Часть A. Стабилизация с помощью обратной связи. Давайте исследуем, как изначально неустойчивое положение равновесия может быть стабилизировано. Для начала рассмотрим перевернутый маятник: тонкий длинный стержень длины $l$, шарнирно закрепленный в нижней точке так, что он может свободно вращаться вокруг шарнира. Положение стержня задается углом $\varphi$ между стержнем и вертикалью ($\varphi\ll{1}$). Ускорение свободного падения $g=9{,}8~\text{м}/\text{с}^2$.
Выразите угловое ускорение стержня $\ddot{\varphi}$ через $\varphi$, $l$ и $g$. Покажите, что зависимость угла наклона $\varphi$ от времени задается выражением $\varphi=Ae^{t/\tau}+Be^{-t/\tau}$, где $A$ и $B$ – постоянные, зависящие от начального положения и начальной угловой скорости стержня, а $\tau$ – характерное время падения. Выразите $\tau$ через $l$ и $g$.
Пусть теперь мальчик пытается поддерживать длинную тонкую палку в вертикальном положении на своей руке. Как только палка начинает падать, например, влево, он двигает руку влево на еще большее расстояние так, что центр масс палки оказывается правее её точки опоры. Вследствие этого момент силы тяжести начинает вращать палку вправо, уменьшая ее скорость вращения, направленную влево. Оцените, палку какой длины мальчик может держать вертикально, если время его реакции примерно равно $\tau_r=0{,}2~\text{с}$. (Время реакции – это временная задержка между командой, посланной мозгом рукам, и соответствующим движением рук.)
Люди и птицы удерживают себя в стоячем положении похожим образом. Они двигают точку опоры (точку внизу ступни, где приложена нормальная сила реакции опоры), например, изменяя угол между ступней и ногой, чтобы противостоять падению верхней части тела. Маленькая птичка высоты $l=6~\text{см}$ может стоять на ногах. Оцените сверху её время реакции.
Часть B. Канатоходец. Канатоходец не может двигать точку опоры в направлении, перпендикулярном канату. Вместо этого его равновесие поддерживается перемещением центра масс. Рассмотрим простую модель человека, балансирующего на канате. Нижнюю половину тела смоделируем точечной массой $m$ на высоте $H$, а верхнюю половину – такой же точечной массой на высоте $1.4H$. Относительное положение этих точек можно изменять, сгибаясь влево или вправо; для простоты предположим, что расстояние от веревки до них будет оставаться постоянным, то есть они ведут себя как если бы они были прикреплены к концам двух невесомых стержней длины $L$ и $1.4L$ соответственно. Пусть стержни образуют углы $\alpha_1$ и $\alpha_2$ с вертикалью (положительные значения соответствуют повороту по часовой стрелке), и угол между ними равен $\beta=\alpha_1-\alpha_2$. Канатоходец, изгибаясь, может регулировать угол $\beta$.
Равновесие на велосипеде тоже поддерживается путём переноса точки опоры, лежащей на линии между точками соприкосновения колес с землёй. Эта линия может быть перемещена поворотом руля во время езды. Оцените минимальную скорость велосипедиста $v_m$, при которой он может держать равновесие таким способом. Считайте, что для него характерное время падения такое же, как и у стержня длиной $L=2~\text{м}$; расстояние между осями колёс $d=1~\text{м}$.
Предположим, что изначально канатоходец стоял в почти идеальном равновесии ($\alpha_1=\alpha_2=0$). Из-за неустойчивости равновесия он медленно начинает падать по часовой стрелке. Он это замечает, когда $t=t_0$, $\alpha_1=\alpha_2=\alpha_0>0$. Он быстро изгибается, чтобы перестать падать. Считайте, что угол $\beta$ мгновенно принимает значение $\beta_0$. Выразите новые значения углов $\alpha_1$ и $\alpha_2$ через $\beta_0$ и $\alpha_0$.
Таким образом, канатоходец теперь согнут и поддерживает ту же форму тела ($\beta=\beta_0$) в течение времени $T_b$, после которого он почти мгновенно выпрямляется ($\beta=0$). Он хочет снова встать вертикально $\alpha_1=\alpha_2=0$. Должен ли он был сгибаться по часовой стрелке ($\beta_0>0$) или против часовой стрелки ($\beta_0<0$)? Объясните свой ответ.
Теперь будем считать, что $\alpha_0\ll{\beta_0}$. Сразу после того, как он выпрямился, ни его угловая скорость ($\dot{\alpha}_1=\dot{\alpha}_2$), ни угол $\alpha_1$ не равны нулю (равными нулю они станут значительно позже). Найдите значение выражения $\dot{\alpha}_1/\alpha_1$. Ответ выразите через $H$ и $g$.
Часть C. Маятник Капицы. Положение равновесия перевернутого маятника может быть устойчивым, если его точка крепления колеблется с высокой частотой. Рассмотрим маятник длины $l$, схожий с маятником из части $\mathrm A$, но здесь стержень считается невесомым, а на его конце закреплена точечная масса. Точка крепления маятника колеблется в вертикальном направлении. Пусть скорость $v$ точки крепления зависит от времени $t$, как показано на графике ниже ($v>0$ соответствует движению вверх); полупериод колебаний $T\ll{l/v_0}$. Также можно считать, что $v_0/T\gg{g}$, так что в пунктах $\mathrm C1$ и $\mathrm C2$ можно пренебречь ускорением свободного падения. Для упрощения вычислений лучше исследовать процесс в системе отсчета связанной с точкой крепления (примечание: ускорение системы отсчета $\vec{a}$ создает силу инерции $-M\vec{a}$, действующую на тело массы $M$).
Найдите время $T_b$, в течение которого канатоходец согнут. Ответ выразите через $\alpha_0$, $\beta_0$, $H$ и $g$. Можно считать, что $\alpha_0\ll{\beta_0}$.
Считайте, что в момент $t=T/2$ маятник был неподвижен и наклонён под малым углом $\varphi_0$. Нарисуйте график зависимости угла наклона $\varphi$ от времени, и определите угловое смещение маятника $\Delta{\varphi}$ в момент $t=T$, то есть, $\Delta{\varphi}=\varphi(T)-\varphi(T/2)$. Можно считать, что $\Delta{\varphi}\ll{\varphi_0}$.
Так как мы все еще пренебрегаем силой тяжести, только сила инерции имеет ненулевой момент относительно шарнира. Найдите среднее по времени значение этого момента силы инерции за время $2T$.
Теперь учтем силу тяжести. Напишите неравенство, которое должно выполняться для $g$,$T$,$l$ и $v_0$, чтобы существовало вертикальное положение.
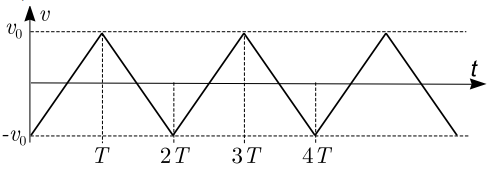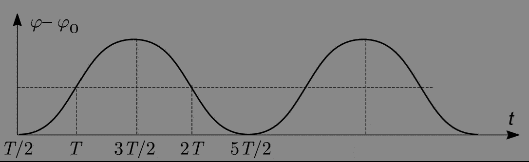
Выразите угловое ускорение стержня $\ddot{\varphi}$ через $\varphi$, $l$ и $g$. Покажите, что зависимость угла наклона $\varphi$ от времени задается выражением $\varphi=Ae^{t/\tau}+Be^{-t/\tau}$, где $A$ и $B$ – постоянные, зависящие от начального положения и начальной угловой скорости стержня, а $\tau$ – характерное время падения. Выразите $\tau$ через $l$ и $g$.
Решение: Уравнение моментов для стержня относительно шарнира:\[ I = M \ddot{\varphi},\]где $I=\frac{1}{3} ml^2$ - момент инерции стержня относительно его конца, а $M=mg \cdot \left(\frac{1}{2} l \sin \varphi \right) \simeq \frac{1}{2} mgl \varphi$ - момент силы тяжести. Проверим, что $\varphi =Ae^{t/\tau}+Be^{-t/τ\tau}$ является решением полученного уравнения: $\ddot{\varphi} = \frac{1}{\tau^2} \left(Ae^{t/\tau}+Be^{-t/τ\tau} \right) = \frac{\varphi (t)}{\tau^2}$.
Ответ: $\ddot{\varphi}=\frac{3g}{2l} \varphi$.  Проверим, что $\varphi =Ae^{t/\tau}+Be^{-t/τ\tau}$ является решением полученного уравнения: $\ddot{\varphi} = \frac{1}{\tau^2} \left(Ae^{t/\tau}+Be^{-t/τ\tau} \right) = \frac{\varphi (t)}{\tau^2}$.
Ответ: \[\tau=\sqrt{\frac{2l}{3g}}\]

Пусть теперь мальчик пытается поддерживать длинную тонкую палку в вертикальном положении на своей руке. Как только палка начинает падать, например, влево, он двигает руку влево на еще большее расстояние так, что центр масс палки оказывается правее её точки опоры. Вследствие этого момент силы тяжести начинает вращать палку вправо, уменьшая ее скорость вращения, направленную влево. Оцените, палку какой длины мальчик может держать вертикально, если время его реакции примерно равно $\tau_r=0{,}2~\text{с}$. (Время реакции – это временная задержка между командой, посланной мозгом рукам, и соответствующим движением рук.)
Решение: Время реакции мальчика $\tau_r$ должно быть порядка характерного времени падения $\tau$. Используя это, находим длину палки: $l_r=\tau_r^2 \frac{3g}{2}$.
Ответ: \[l_r=\tau_r^2 \frac{3g}{2}=0.59~\text{м}\]

Люди и птицы удерживают себя в стоячем положении похожим образом. Они двигают точку опоры (точку внизу ступни, где приложена нормальная сила реакции опоры), например, изменяя угол между ступней и ногой, чтобы противостоять падению верхней части тела.  Маленькая птичка высоты $l=6~\text{см}$ может стоять на ногах. Оцените сверху её время реакции.
Решение: Время реакции птички $\tau_b$ должно быть порядка характерного времени падения $\tau$ Используя это, находим время реакции птички:$\tau_b=\sqrt{\frac{2 l_b}{3 g}}$.
Ответ: \[\tau_b=\sqrt{\frac{2 l_b}{3 g}}=0.065~\text{с}\]

Равновесие на велосипеде тоже поддерживается путём переноса точки опоры, лежащей на линии между точками соприкосновения колес с землёй. Эта линия может быть перемещена поворотом руля во время езды. Оцените минимальную скорость велосипедиста $v_m$, при которой он может держать равновесие таким способом. Считайте, что для него характерное время падения такое же, как и у стержня длиной $L=2~\text{м}$; расстояние между осями колёс $d=1~\text{м}$.
Решение: Время $\tau_m$ за которое можно перенести точку опоры велосипедиста зависит от базы $d$ велосипеда и его скорости $v_m$ следующим образом $\tau_m=\frac{d}{v_m}$. Это время должно быть порядка характерного времени падания $\tau$. Находим скорость $v_m=d\sqrt{\frac{3g}{2L}}$.
Ответ: \[v_m=d\sqrt{\frac{3g}{2L}}=2.7~\text{м}/\text{с}\]

Предположим, что изначально канатоходец стоял в почти идеальном равновесии  ($\alpha_1=\alpha_2=0$). Из-за неустойчивости равновесия он медленно начинает падать по часовой стрелке. Он это замечает, когда $t=t_0$, $\alpha_1=\alpha_2=\alpha_0>0$. Он быстро изгибается, чтобы перестать падать. Считайте, что угол $\beta$ мгновенно принимает значение $\beta_0$. Выразите новые значения углов $\alpha_1$ и $\alpha_2$ через $\beta_0$ и $\alpha_0$.
Решение: В процессе изменения конфигурации на канатоходца действует момент силы тяжести, однако, это не приводит к изменению момента импульса (изменения углов $\alpha_1$ и $\alpha_2$ происходят с очень большой скоростью за небольшой период времени). Запишем закон сохранения момента импульса относительно точки опоры\[m(1.4H)^2 \dot{\alpha}_1+mH^2\dot{\alpha}_2 = 0\]с учетом того, что в начальный момент канатоходец покоится. Полученное выражение проинтегрируем по времени и получим $1.96(\alpha_1-\alpha_0) + (\alpha_2 - \alpha_0) = 0$. К этому уравнению добавим условие $\alpha_1 - \alpha_2=\beta$ и решим систему из двух линейных уравнений.
Ответ: \[\alpha_1=\alpha_0+\frac{\beta_0}{2.96}$, $\alpha_2=\alpha_0-\frac{1.96 \beta_0}{2.96}\]

Таким образом, канатоходец теперь согнут и поддерживает ту же форму тела ($\beta=\beta_0$) в течение времени $T_b$, после которого он почти мгновенно выпрямляется ($\beta=0$). Он хочет снова встать вертикально $\alpha_1=\alpha_2=0$. Должен ли он был сгибаться по часовой стрелке ($\beta_0>0$) или против часовой стрелки ($\beta_0<0$)? Объясните свой ответ.
Решение: Момент силы тяжести $M=mg (1.4H) \alpha_1+mgH⋅\alpha_2$. Подставим сюда $\alpha_1$ и $\alpha_2$ из предыдущего пункта и получим\[ M=mgH(2.4 \alpha_0-\frac{7}{37} \beta_0 ) .\]Для того, чтобы канатоходец вернулся в прежнее положение, ему нужно развернуть набранную скорость, для этого должно быть $M<0$, т.е. $\beta_0>0$.
Ответ: \[\beta_0>0\]

Теперь будем считать, что $\alpha_0\ll{\beta_0}$. Сразу после того, как он выпрямился, ни его угловая скорость ($\dot{\alpha}_1=\dot{\alpha}_2$), ни угол $\alpha_1$ не равны нулю (равными нулю они станут значительно позже). Найдите значение выражения $\dot{\alpha}_1/\alpha_1$. Ответ выразите через $H$ и $g$.
Решение: Движение выпрямленного канатоходца описывается уравнением $2.96mH^2 \ddot{\alpha}_1=2.4mgH\alpha_1$. Его решение ищем в виде $\alpha_1=Ae^{t/\tau}+Be^{-t/\tau}$.Для того, чтобы канатоходец возвращался в исходное положение, $A=0$. Поэтому $\frac{\dot{\alpha}_1}{\alpha_1} = - \frac{1}{\tau}$.
Ответ: \[\frac{\dot{\alpha}_1}{\alpha_1} = - \frac{1}{\tau}=-\sqrt{\frac{30g}{37H}}\]

Найдите время $T_b$, в течение которого канатоходец согнут. Ответ выразите через $\alpha_0$, $\beta_0$, $H$ и $g$. Можно считать, что $\alpha_0\ll{\beta_0}$.
Решение: Как показано выше, скорость канатоходца сразу после выпрямления (после второго изменения формы) равна $\dot{\alpha}_\text{к}=-\frac{\alpha}{\tau}$. Скорость прямо перед сгибанием равна $\dot{\alpha}_\text{н}=\frac{\alpha_0}{\tau}$, так как этот этот процесс с точностью до изменения знака времени эквивалентен тому, который описан в предыдущем пункте.Изменение момента импульса в согнутой конфигурации:\[\Delta L=2.96mH^2⋅(\alpha_\text{к}-\alpha_\text{н} )=-\frac{5.92mH^2 \alpha_0}{τ}\]С учётом условия $\alpha_0 \ll \beta_0$, момент сил $M\simeq-\frac{7}{37} mgH\beta_0$.Изменение момента импульса происходит за счёт момента $M$ за время $T_b=\frac{\Delta L}{M}$. Отсюда получаем ответ $T_b=28.18 \frac{\alpha_0}{\beta_0} \sqrt{\frac{H}{g}}$.
Ответ: \[T_b=28.18 \frac{\alpha_0}{\beta_0} \sqrt{\frac{H}{g}}\]

Считайте, что в момент $t=T/2$ маятник был неподвижен и наклонён под малым углом $\varphi_0$. Нарисуйте график зависимости угла наклона $\varphi$ от времени, и определите угловое смещение маятника $\Delta{\varphi}$ в момент $t=T$, то есть, $\Delta{\varphi}=\varphi(T)-\varphi(T/2)$. Можно считать, что $\Delta{\varphi}\ll{\varphi_0}$.
Решение: В случае, когда ускорение направлено вверх (например, $0 < t < T$) сила инерции направлена вниз. Уравнение движения для этого случая:\[ \ddot{\varphi}=\frac{2v_0}{lT} \varphi.\]Так как смещения от положения $\varphi_0$ малы, то можно считать, что движение равноускоренное: $\ddot{\varphi}=\frac{2v_0}{lT} \varphi_0$.С учетом начальных условий $\dot{\varphi}\left(\frac{T}{2}\right)=0$, $\varphi\left( \frac{T}{2}\right)=\varphi_0$ получаем зависимость $\varphi(t) = \varphi_0 + \frac{v_0}{lT} \left( t- \frac{T}{2} \right)^2$. После $t=T$ момент силы меняет направление, и движение описывается похожим законом. Амплитуда изменения угла $\Delta \varphi=\frac{v_0 T}{4 l } \varphi_0$.
Ответ: \[\Delta \varphi=\frac{v_0 T}{4 l } \varphi_0\]

Так как мы все еще пренебрегаем силой тяжести, только сила инерции имеет ненулевой момент относительно шарнира. Найдите среднее по времени значение этого момента силы инерции за время $2T$.
Решение: Средний момент вычислим "в лоб":\[ \langle M \rangle =\langle ml a \varphi \rangle = ml \langle a \cdot \left[ \left(\varphi -\langle \varphi \rangle \right) + \langle \varphi \rangle \right] \rangle = ml \langle a (\varphi - \langle \varphi \rangle ) \rangle + ml \langle \varphi \rangle \langle a \rangle = - mla_0 \langle |\varphi - \langle \varphi \rangle| \rangle + 0 \]Вычислим среднее модуля отклонения:\[ \langle |\varphi(t) - \varphi| \rangle = \frac{2}{t} \int\limits_0^\frac{T}{2} \Delta \varphi\left( 1- \frac{4t^2}{T^2}\right) dt = \frac{2}{3} \Delta \varphi = \frac{v_0 T}{6 l} \varphi_0\]Тогда выражение для среднего момента силы $\langle M \rangle =-\frac{mv_0^2}{3} \varphi_0$
Ответ: \[\langle M \rangle =-\frac{mv_0^2}{3} \varphi_0\]

Теперь учтем силу тяжести. Напишите неравенство, которое должно выполняться для $g$,$T$,$l$ и $v_0$, чтобы существовало вертикальное положение.
Решение: Сила тяжести не влияет на значение среднего момента силы инерции, полученного ранее. Добавляется момент силы тяжести, равный $mgl \varphi_0$. Тогда уравнение движения имеет следующий вид $l^2 \ddot{\varphi} = \left( gl - \frac{v_0^2}{3} \right) \varphi_0$. Вертикально положение будет устойчивым, когда правая часть отрицательная, то есть, возникает возвращающий момент.
Ответ: \[v_0^2>3gl\]
Темы:
T, Механика, Динамика, Колебания, 2018, Сборы XY, X, ЗСМИ, Параметрические колебания